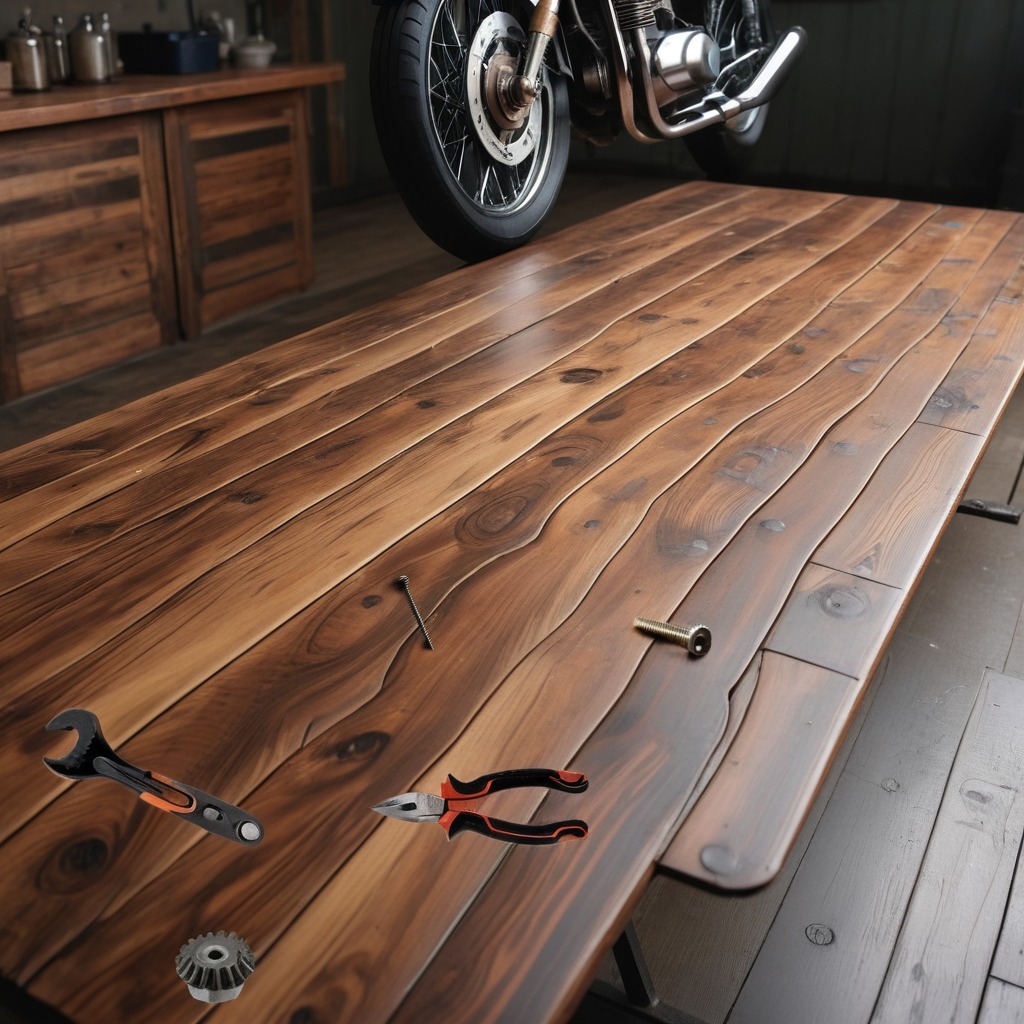
A gear with teeth, a screw, an iron nail, pliers, and a wrench are lying on the wooden table.